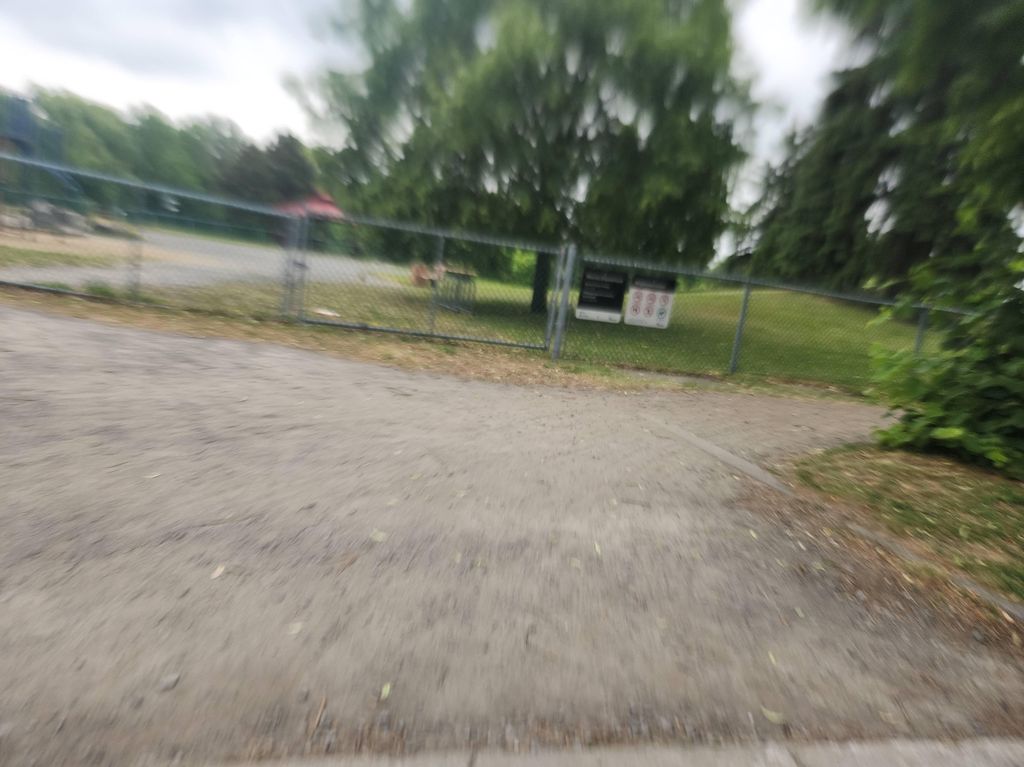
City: montreal